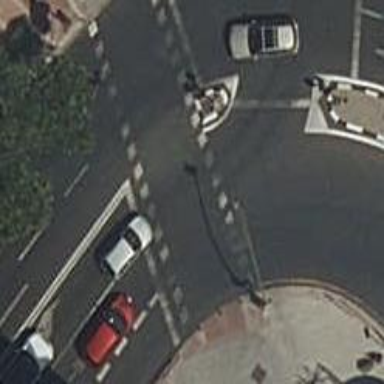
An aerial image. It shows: Road crossing with traffic signals.